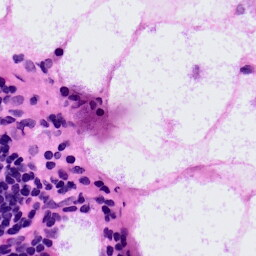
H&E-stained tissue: LymphNode